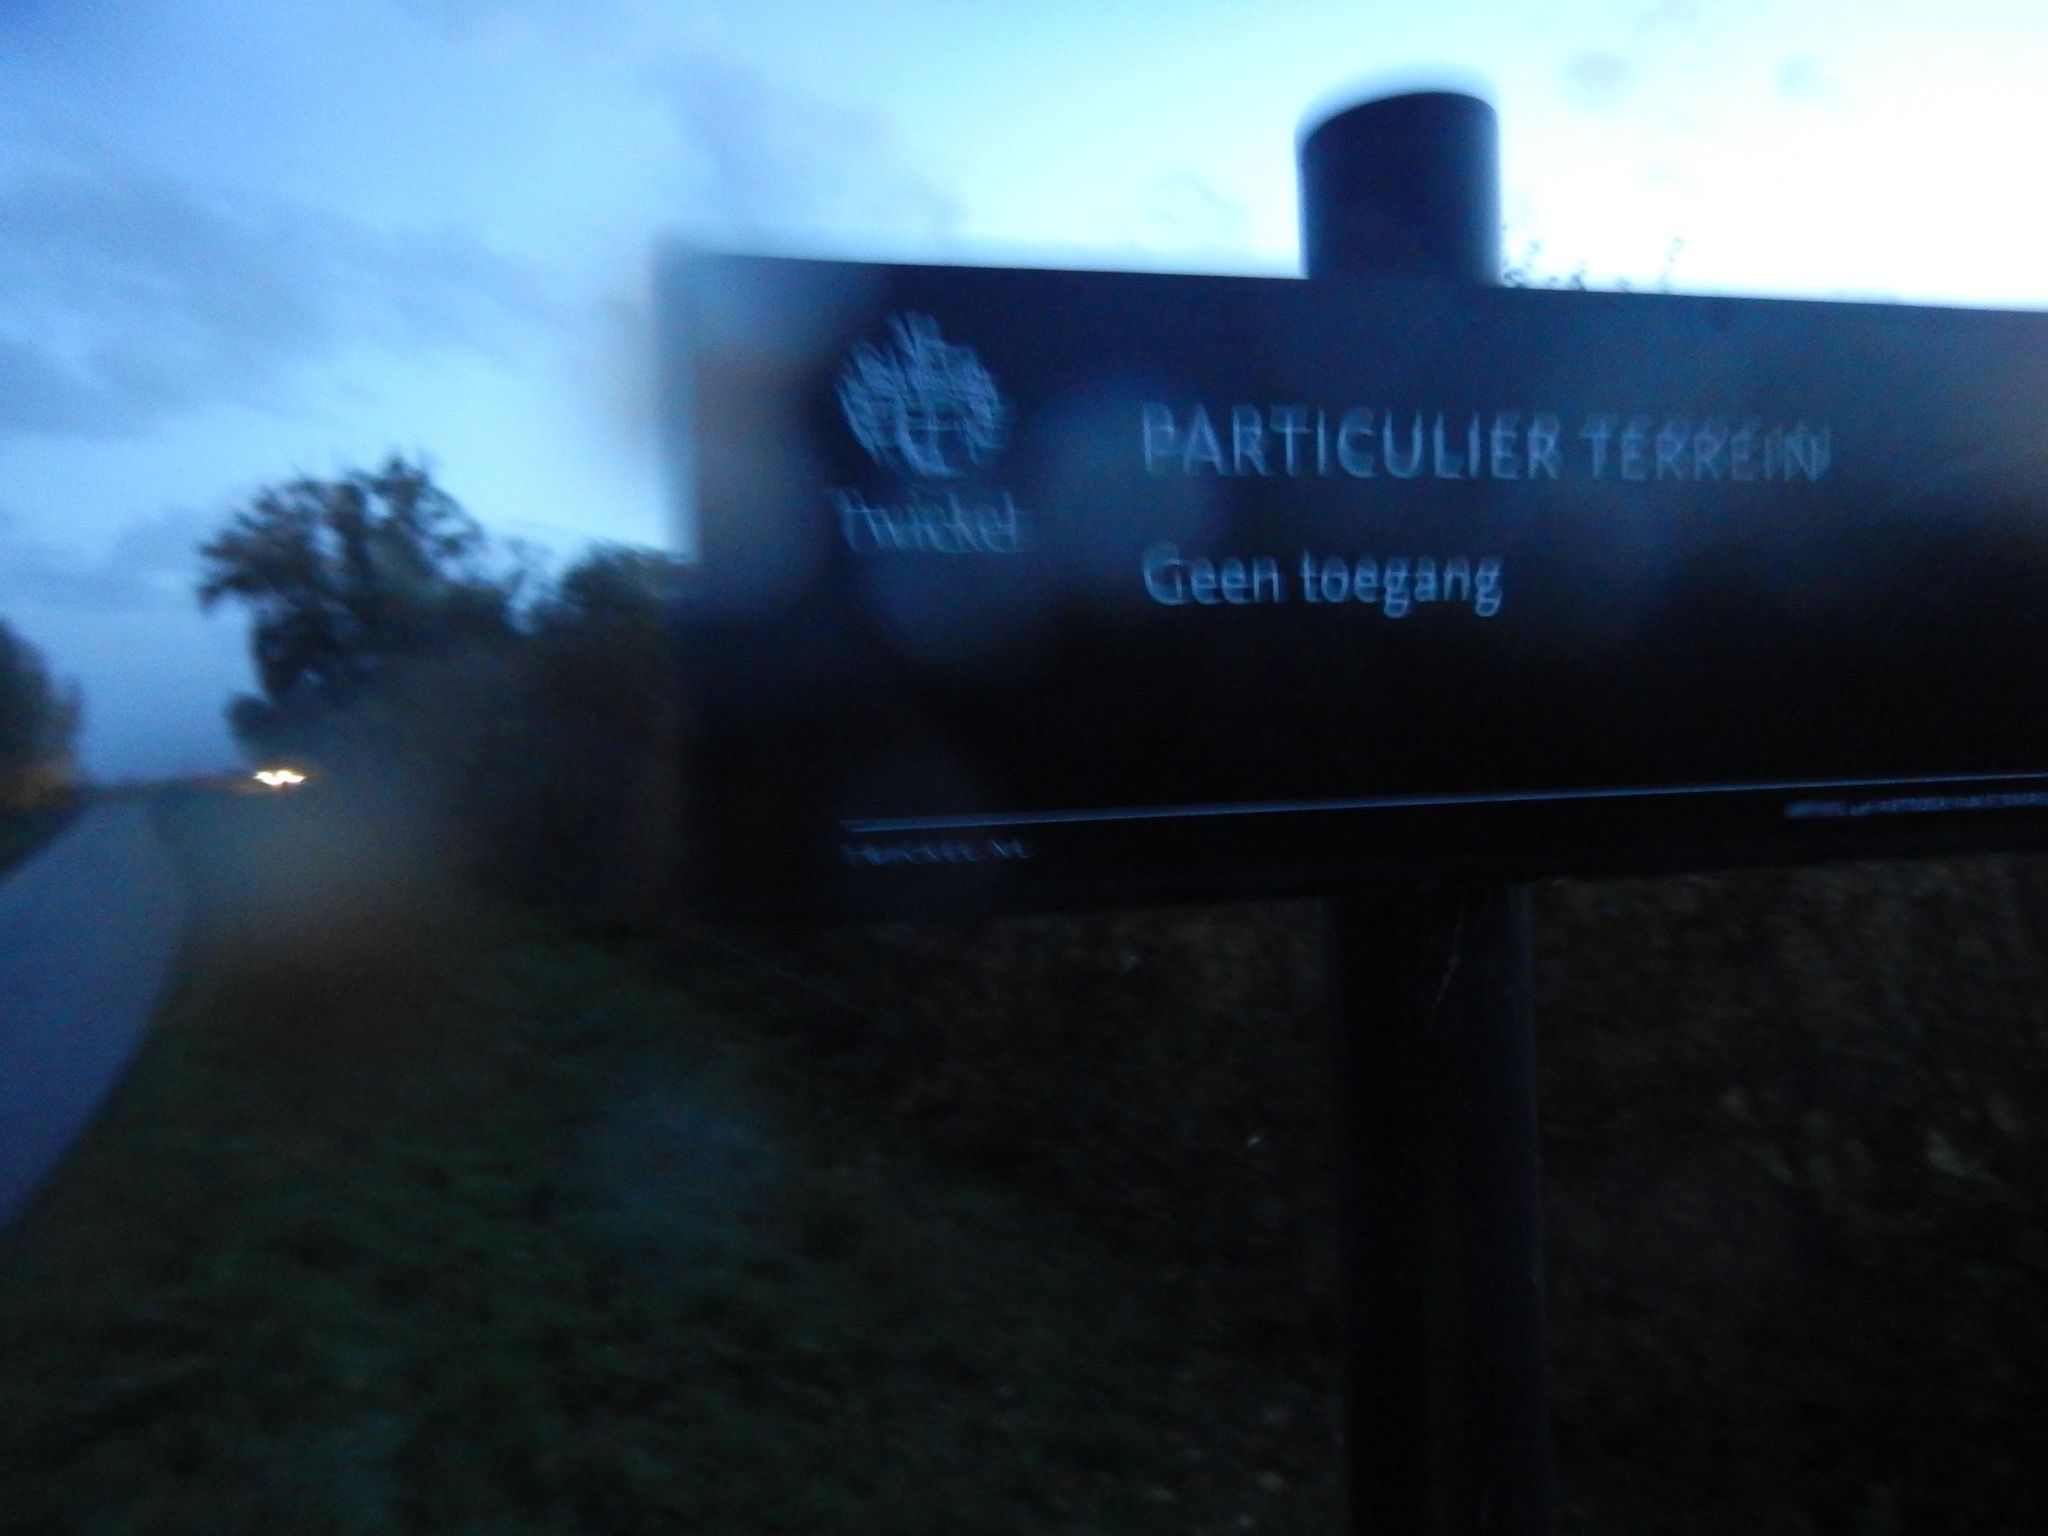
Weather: snowy
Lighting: dusk/dawn
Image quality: slightly poor
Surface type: walking surface
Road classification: track, unclassified, path
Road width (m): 1.0
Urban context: suburban or peri-urban
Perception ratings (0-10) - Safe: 0.64, Lively: 3.24, Beautiful: 6, Boring: 4.6, Depressing: 3.5, Wealthy: 1.05